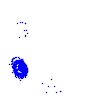
Particle: electron